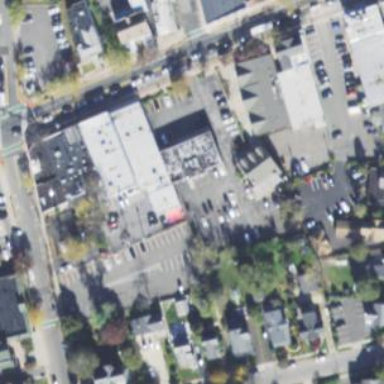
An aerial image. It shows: Veterinary facility.